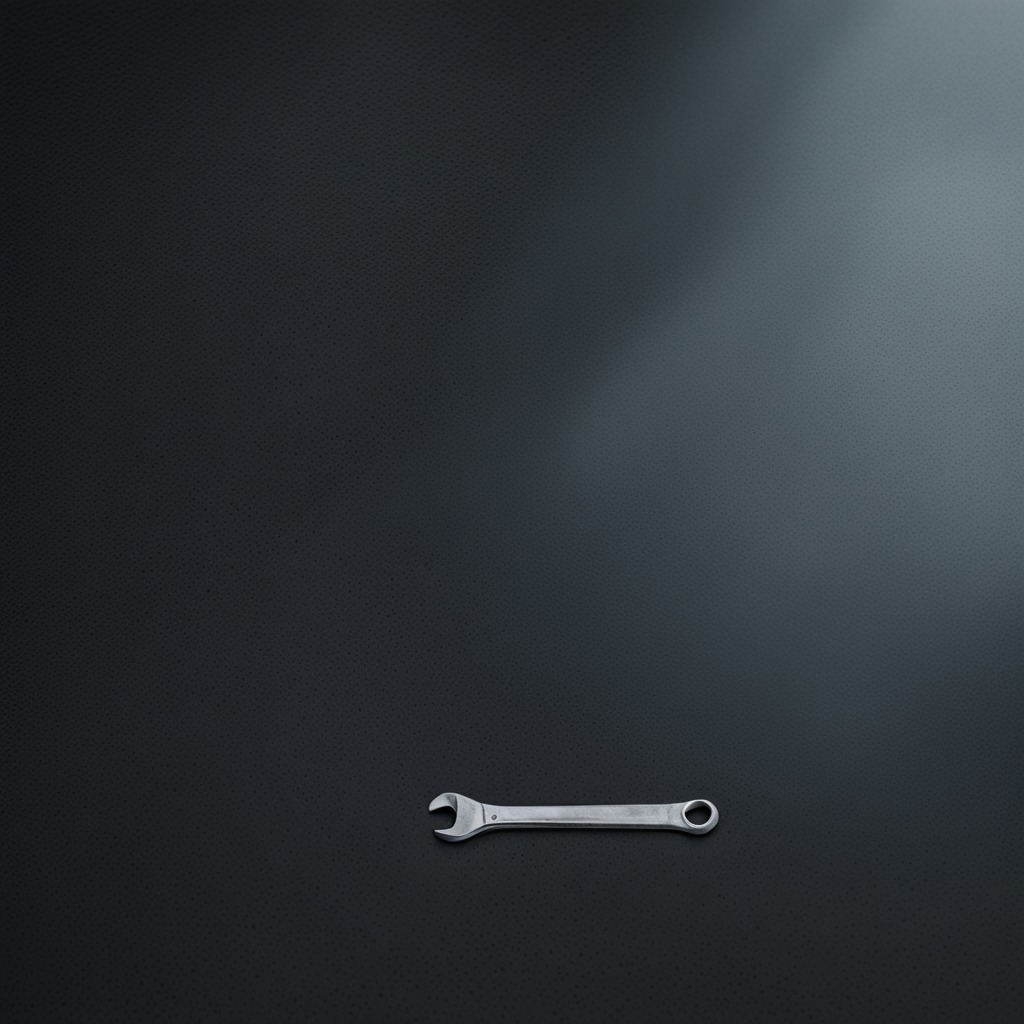
An wrench is lying on a clean granite table inside a workshop at night dim ambient light soft shadows worn but